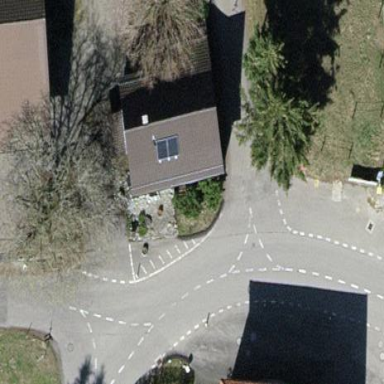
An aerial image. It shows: Gabled roofed house.